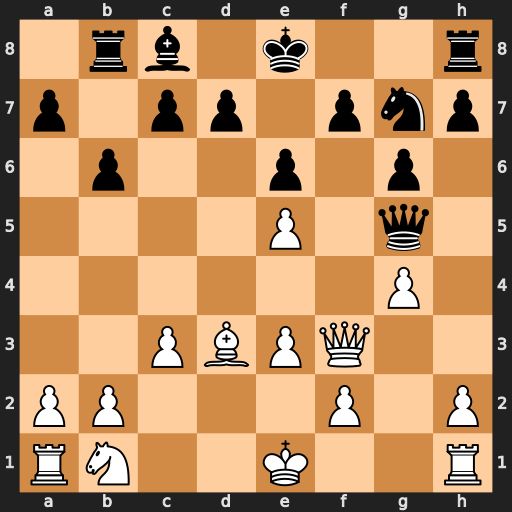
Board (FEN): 1rb1k2r/p1pp1pnp/1p2p1p1/4P1q1/6P1/2PBPQ2/PP3P1P/RN2K2R
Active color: w
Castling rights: KQk
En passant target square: -
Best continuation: Qf6 Qxf6 exf6